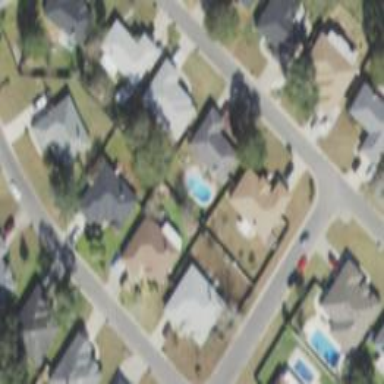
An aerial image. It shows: Residential area consisting of single-family homes.